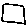
Label: square